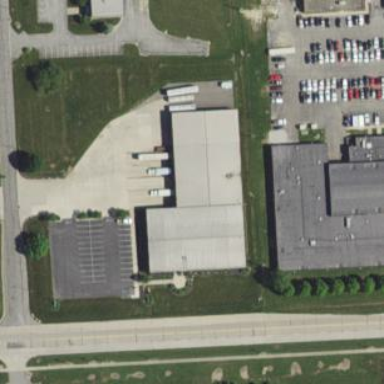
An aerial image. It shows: Commercial building.